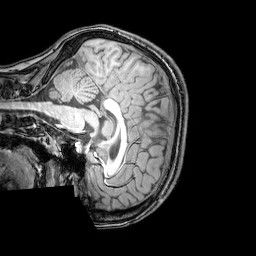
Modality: T1w
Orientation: sagittal
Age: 22
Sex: female
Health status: healthy
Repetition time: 0.081 s
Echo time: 0.037 s